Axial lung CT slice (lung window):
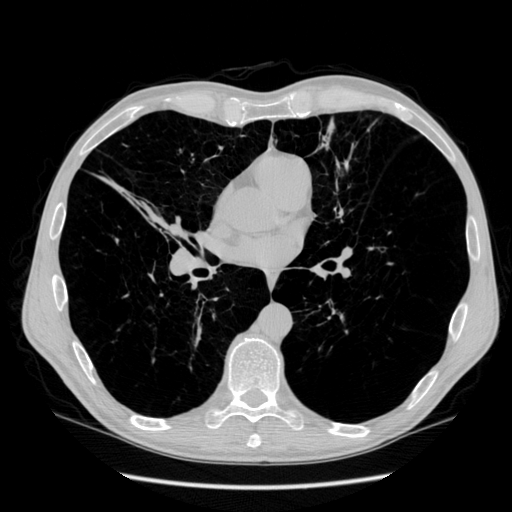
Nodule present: no